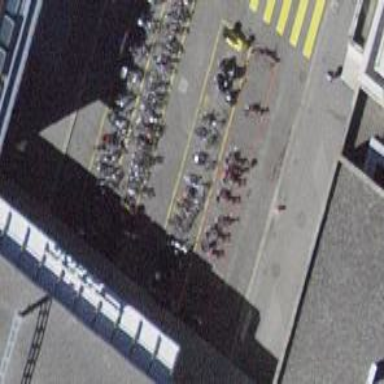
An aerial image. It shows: Surface bicycle parking facility.